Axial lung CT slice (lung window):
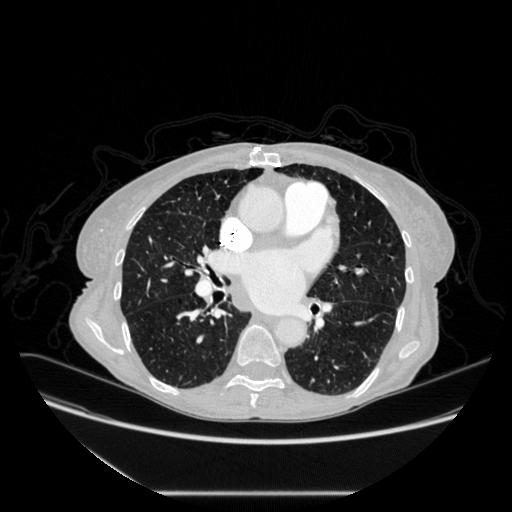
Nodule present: no